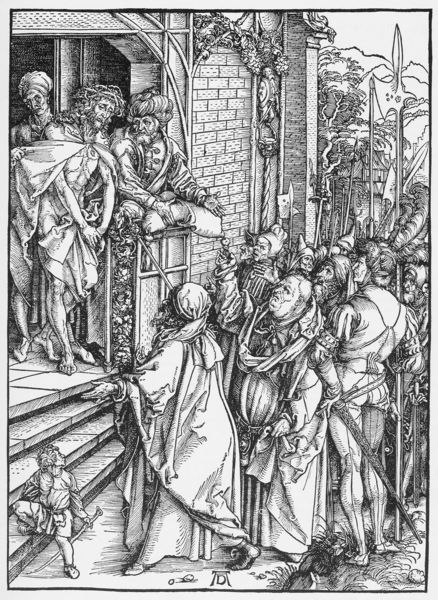
Titel: Ecce Homo - Präsentation Christi (Große Passion)
Künstler: Albrecht Dürer
Schlagwörter: baum, feder, gemälde, frauen, menschen, frau, grau, männer, zeichnung, gebäude, haus, menge, gesichter, bild, signatur, brüstung, gewand, gewänder, händler, kind, personen, bauern, balkon, holzschnitt, berge, krieg, treppe, lanze, soldaten, stufen, antike, buch, religion, druck, schwarz weiß, radierung, häscher, schwert, waffen, aufstand, bürger, ritter, rüstung, buchseite, römer, christus, jesus, kreuzigung, dornen, lanzen, dürer, dornenkrone, albrecht, verrat, ecce homo, barnabas, alfred, pieken